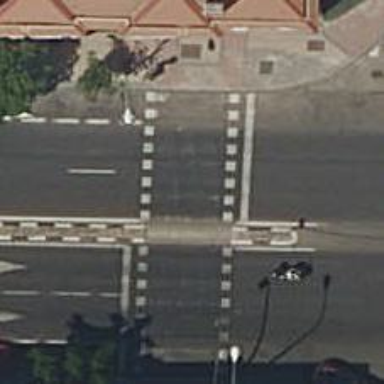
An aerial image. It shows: Road crossing with traffic signals.